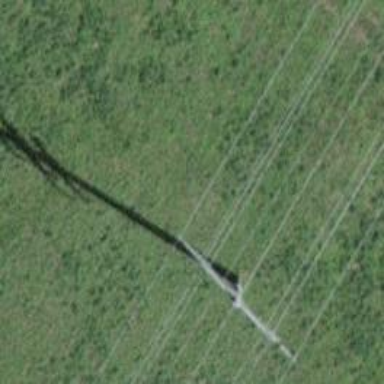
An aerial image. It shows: Power tower.